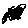
Label: fish